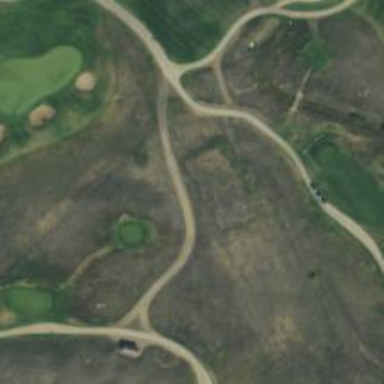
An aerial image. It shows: Well-maintained path used as golf cart path. The tracktype is grade1.